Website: slack
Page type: account-dashboard
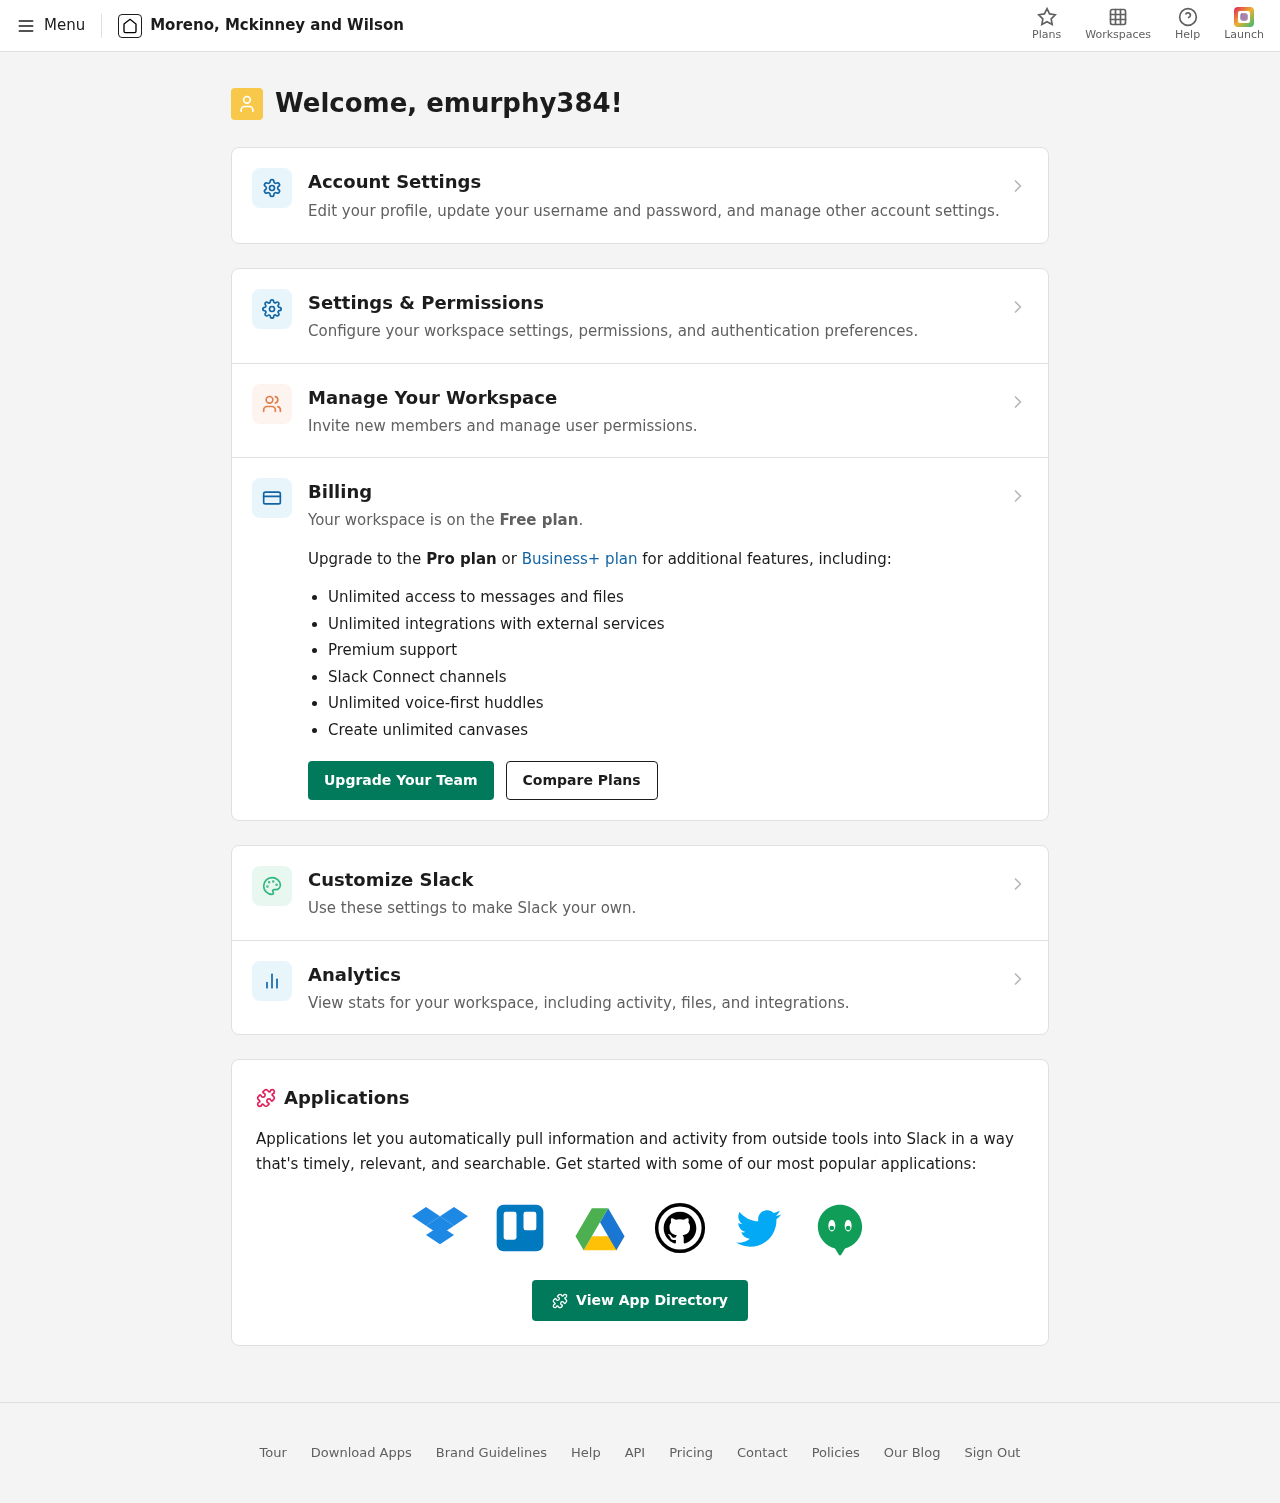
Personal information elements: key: PII_COMPANY
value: Moreno, Mckinney and Wilson
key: PII_LOGIN_USERNAME
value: emurphy384